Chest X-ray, PA view. Patient: 71 years old, sex M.
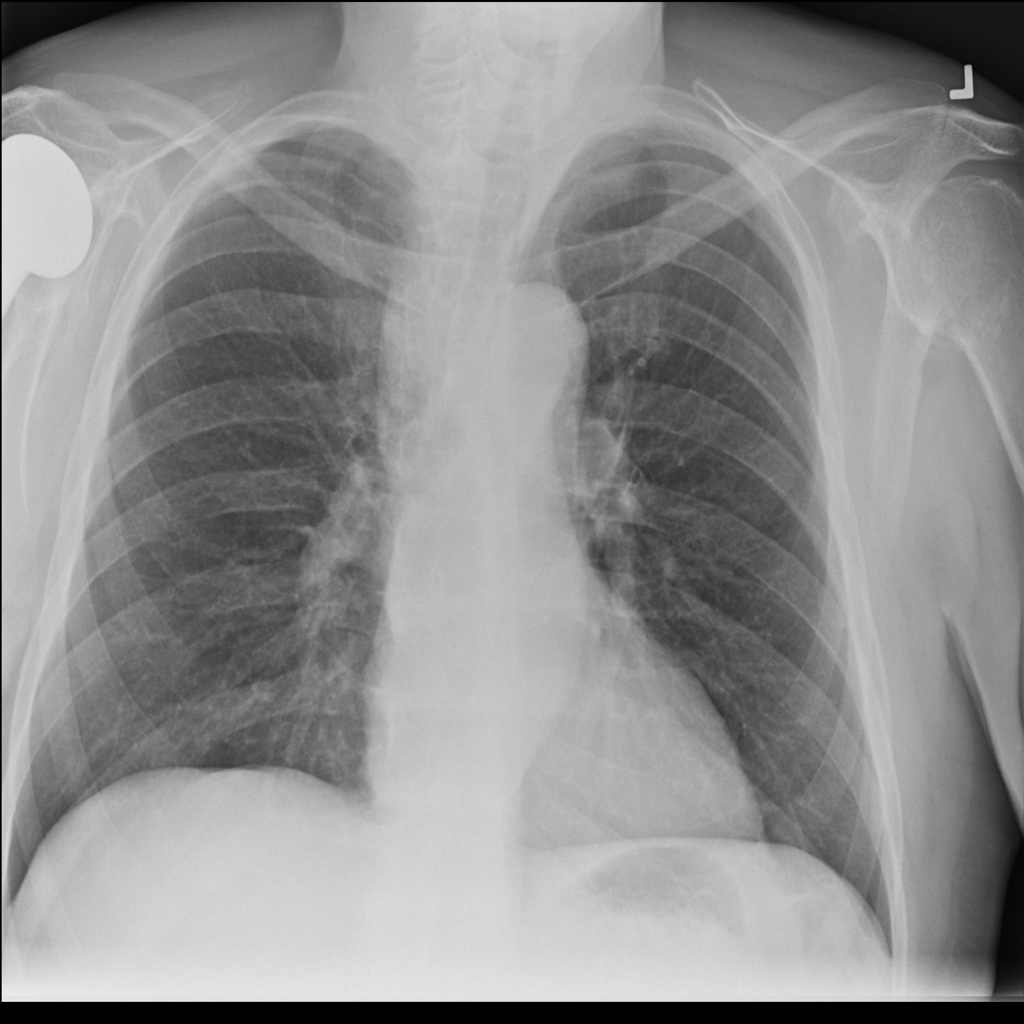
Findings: No Finding